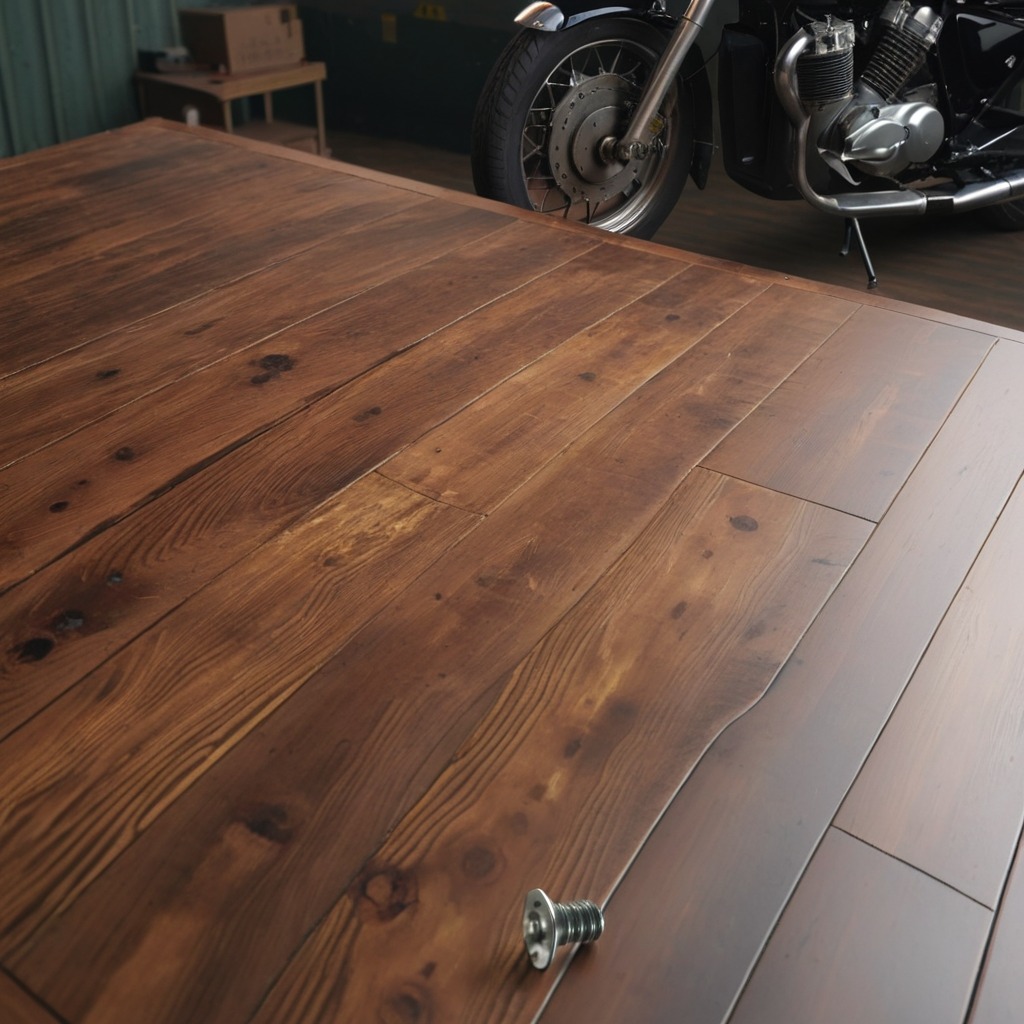
A metal screw lies on an oil-spilled wooden table in a vintage motorcycle garage.